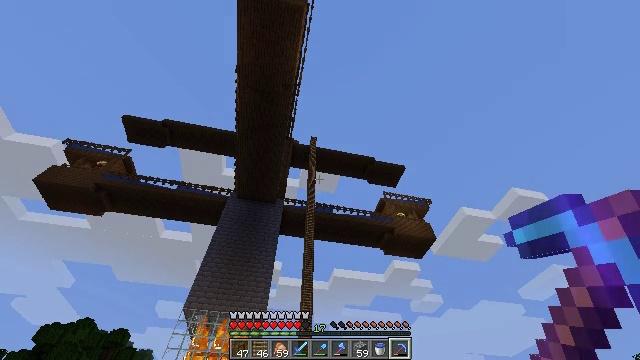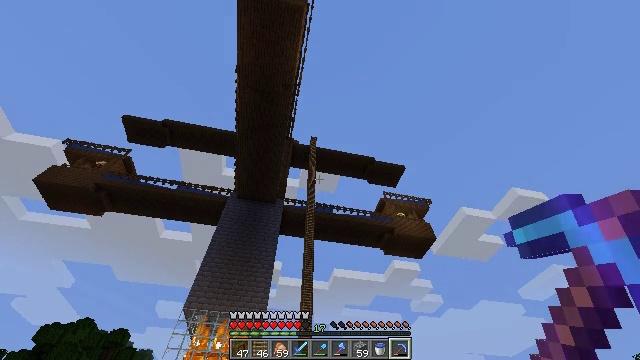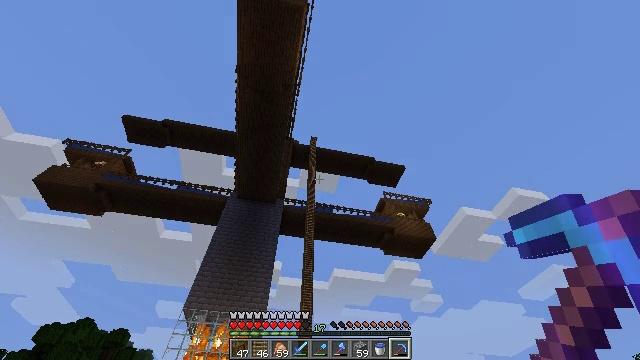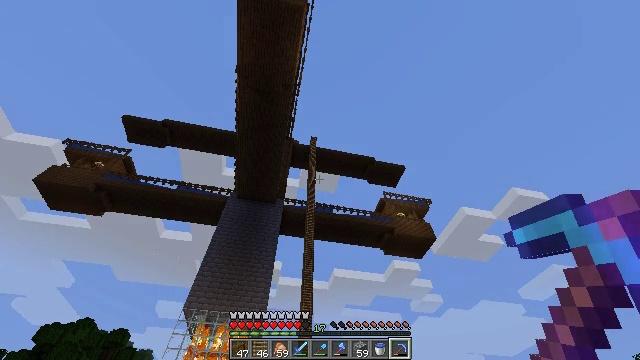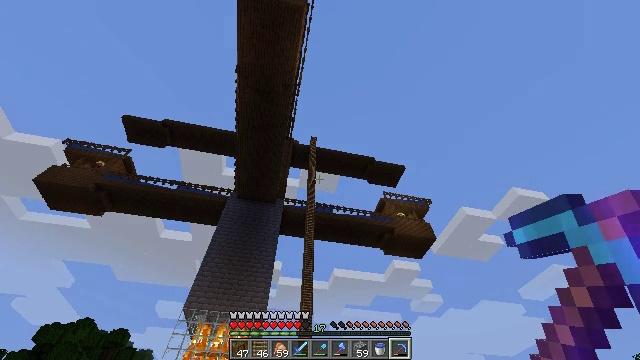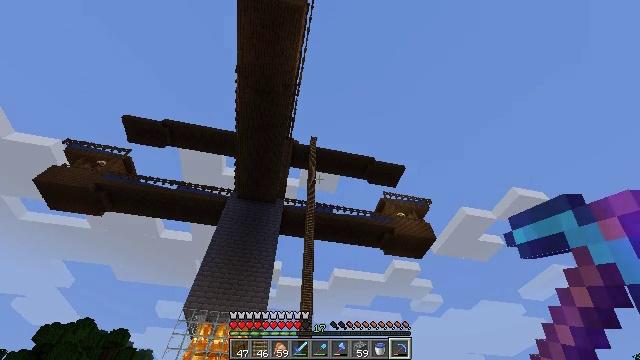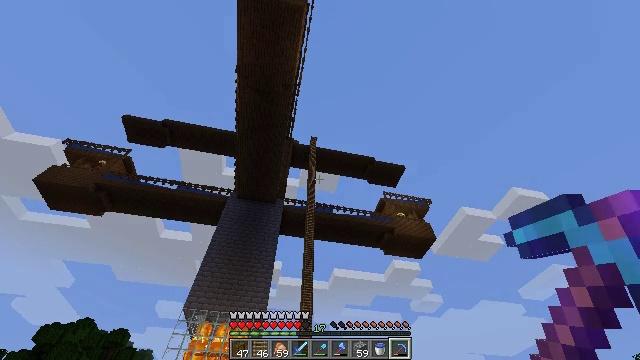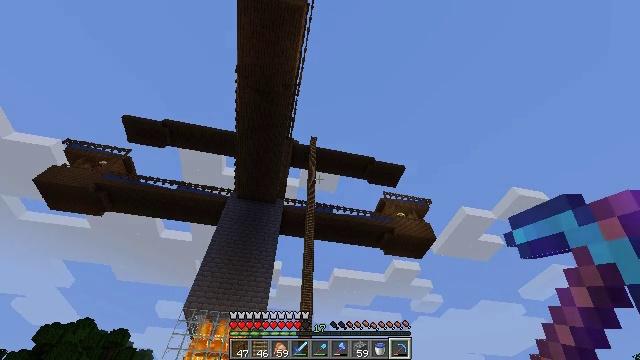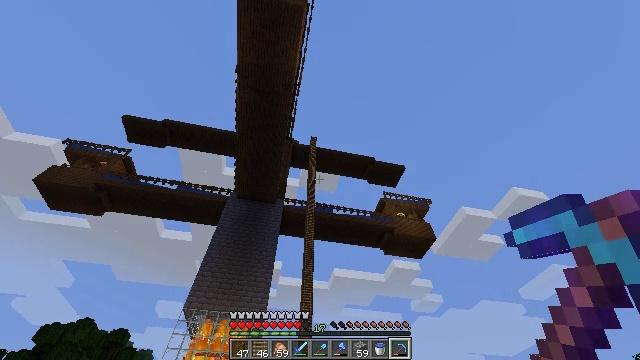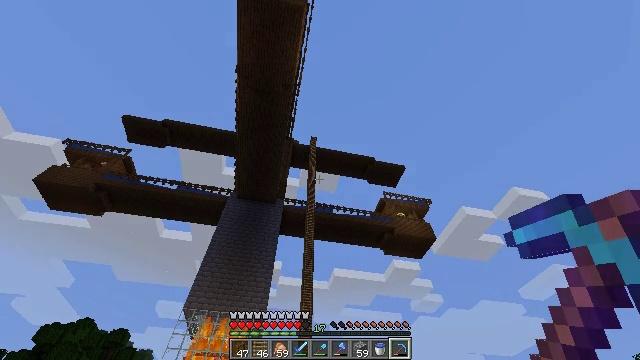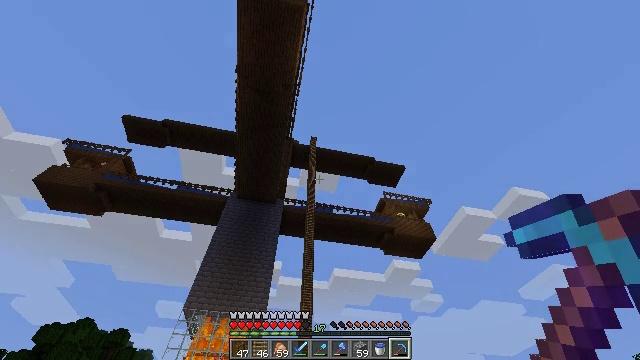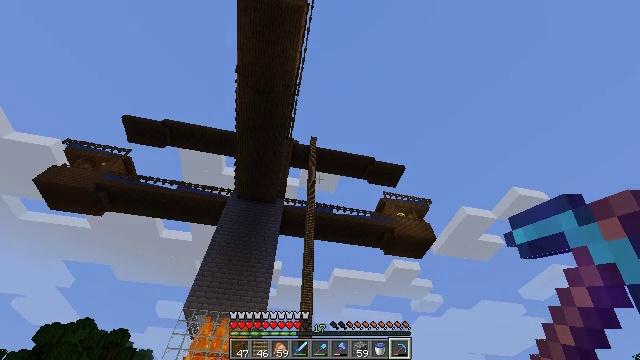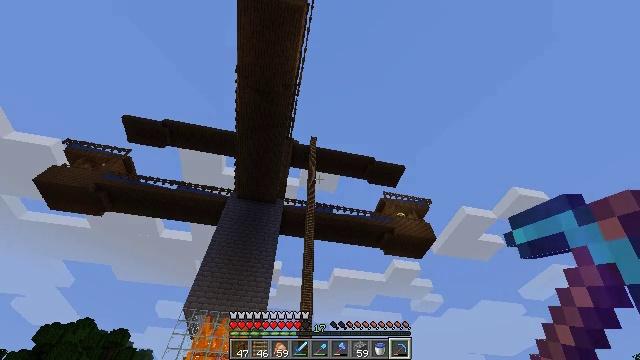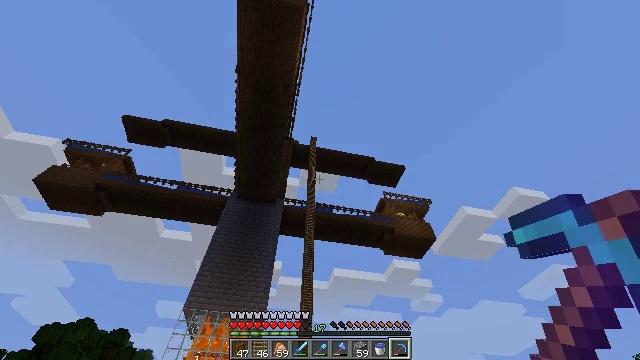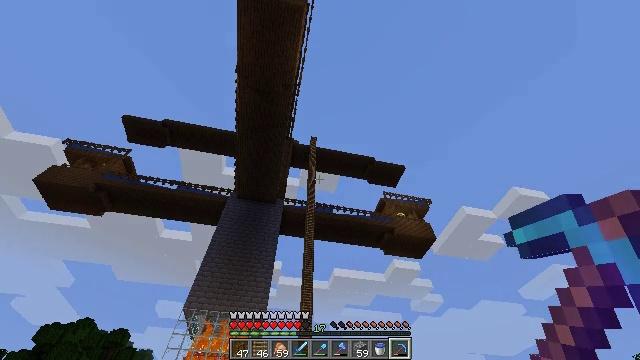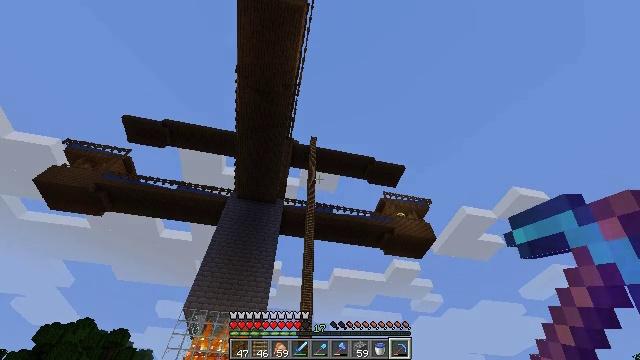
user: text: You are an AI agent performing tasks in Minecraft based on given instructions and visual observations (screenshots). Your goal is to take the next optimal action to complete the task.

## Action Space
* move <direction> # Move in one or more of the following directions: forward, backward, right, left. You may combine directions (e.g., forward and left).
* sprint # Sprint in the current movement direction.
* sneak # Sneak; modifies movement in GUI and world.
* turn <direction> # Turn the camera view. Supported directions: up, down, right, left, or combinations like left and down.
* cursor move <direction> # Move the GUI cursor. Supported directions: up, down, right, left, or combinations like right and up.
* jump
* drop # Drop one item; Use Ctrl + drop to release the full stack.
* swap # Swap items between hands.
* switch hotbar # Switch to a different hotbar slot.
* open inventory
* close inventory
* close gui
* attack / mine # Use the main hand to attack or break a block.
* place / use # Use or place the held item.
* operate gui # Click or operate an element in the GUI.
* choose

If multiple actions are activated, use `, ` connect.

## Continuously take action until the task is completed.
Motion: motion action
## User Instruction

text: Open the crafting table to make a piston.
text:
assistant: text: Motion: no_op
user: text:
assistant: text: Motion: no_op
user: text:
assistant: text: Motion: no_op
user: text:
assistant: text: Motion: no_op
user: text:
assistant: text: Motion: no_op
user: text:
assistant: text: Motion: no_op
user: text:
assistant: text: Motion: no_op
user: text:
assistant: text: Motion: no_op
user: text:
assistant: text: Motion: no_op
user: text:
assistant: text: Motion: no_op
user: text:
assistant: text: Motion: no_op
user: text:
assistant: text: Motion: no_op
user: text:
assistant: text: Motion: no_op
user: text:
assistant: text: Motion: no_op
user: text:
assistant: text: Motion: no_op
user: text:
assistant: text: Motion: no_op
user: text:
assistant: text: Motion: no_op
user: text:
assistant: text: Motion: no_op
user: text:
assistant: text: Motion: no_op
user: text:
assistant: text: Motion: turn right and up
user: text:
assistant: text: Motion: turn right and up
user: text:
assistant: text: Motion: no_op
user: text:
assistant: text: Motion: no_op
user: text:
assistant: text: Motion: no_op
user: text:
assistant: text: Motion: no_op
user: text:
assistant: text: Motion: no_op
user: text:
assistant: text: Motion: no_op
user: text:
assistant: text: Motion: no_op
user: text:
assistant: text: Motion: no_op
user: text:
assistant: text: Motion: turn right and down